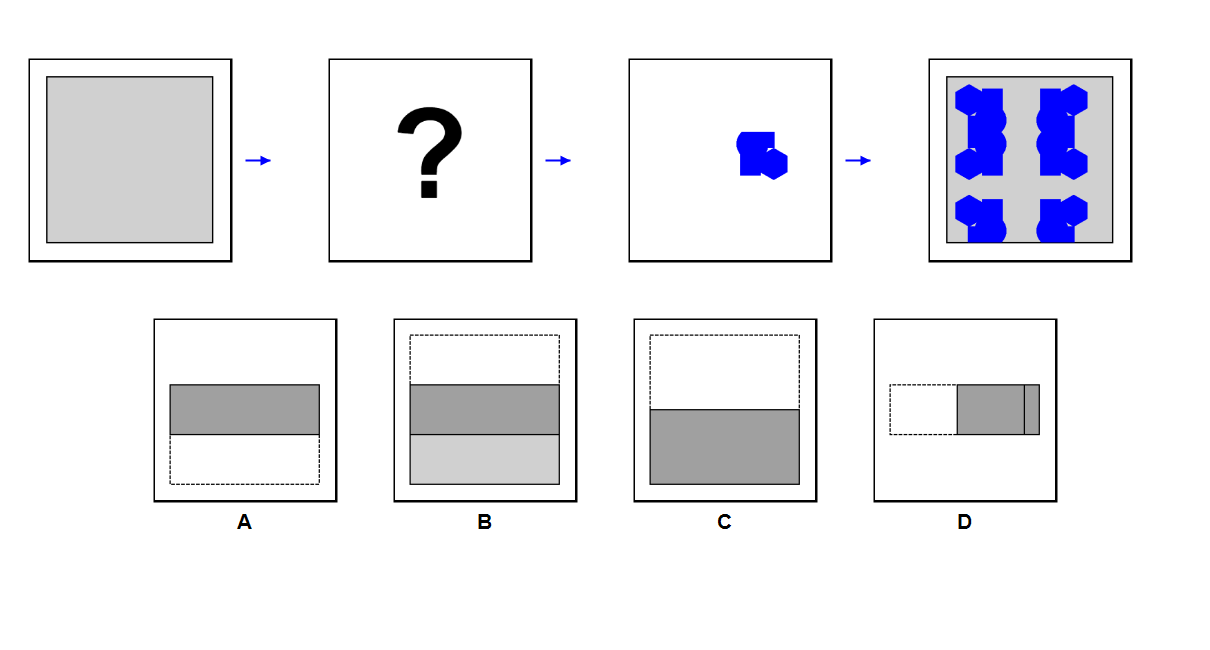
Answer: C